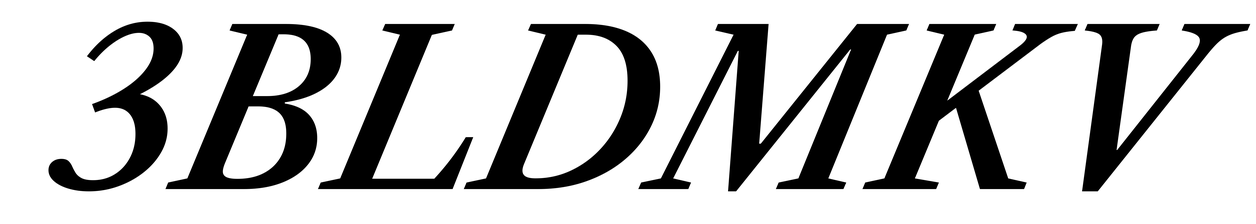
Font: LibreCaslonText-Italic_SemiBold_Italic